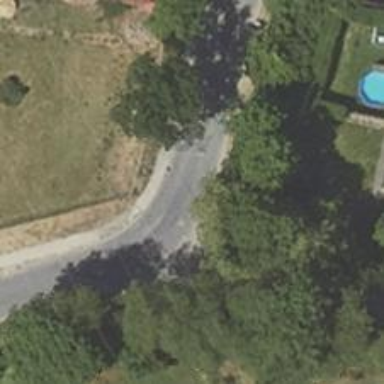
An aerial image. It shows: Smooth asphalt road in residential area.